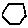
Label: hexagon